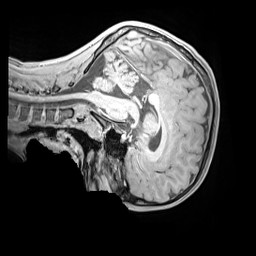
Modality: MP2RAGE
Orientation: sagittal
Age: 11
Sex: male
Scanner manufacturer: siemens
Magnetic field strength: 3 T
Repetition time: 4 s
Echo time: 0.00303 s